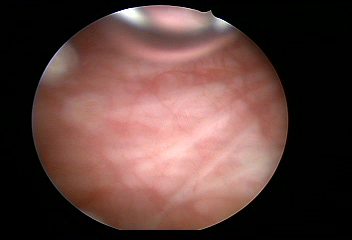
Modality: WLC
Class: Foreign bodies
Subclass: AirBubble
Bladder cancer association: No
Annotated structures: Air bubble